Question: I am using the Qt4Agg (PyQt4) as the backend for rendering plots in matplotlib. This has a very useful toolbar with a very useful button . However, whenever I press it, it gives an error. (I know that it is useful as it works for bar graphs, but not for line plots :P).
The cause and traceback can be seen clearly in the picture below.

I thought this might be a bug the current version of matplotlib so I tried this on the latest version of the same but it still gives the same error.
This is simplest script which gives the same error (plot will be different from above) -
'''
import matplotlib.pyplot as plt
plt.plot(range(10))
plt.show()
'''
(I have configured the backend through the configuration file '/etc/matplotlibrc')
Please help me fix this problem.
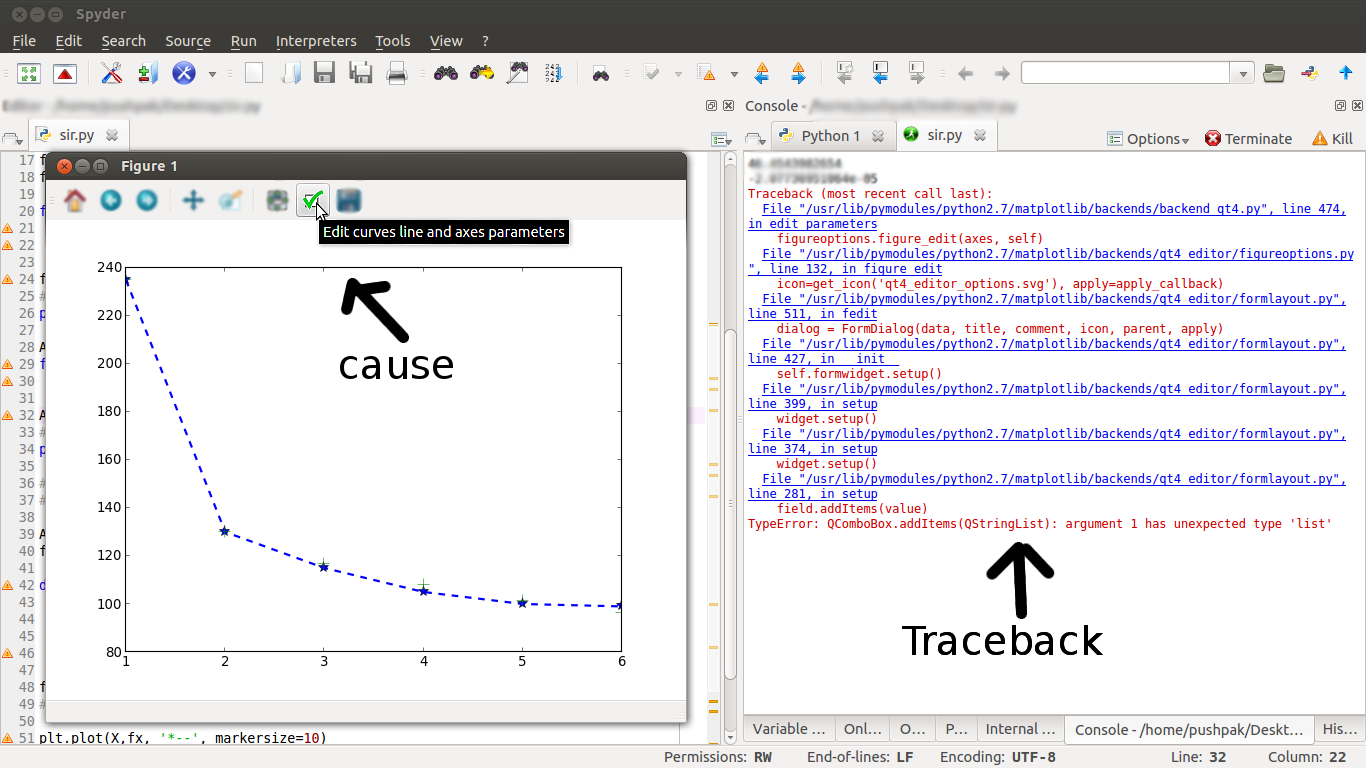
Answer: This does indeed seem to be a bug in the Qt4 form editor for matplotlib.
The error appears to be within a section of the 'FormWidget.setup()' method, in 'matplotlib/backends/qt4_editor/formwidget.py'. In matplotlib 1.1.0 on Windows (where I couldn't reproduce the problem), it contains the following:
'''
elif isinstance(value, (list, tuple)):
selindex = value.pop(0)
field = QComboBox(self)
if isinstance(value[0], (list, tuple)):
keys = [ key for key, _val in value ]
value = [ val for _key, val in value ]
else:
keys = value
field.addItems(value)
'''
matplotlib v1.1.1rc on Kubuntu Precise (where I could reproduce the problem) replaces the second line of the above with
'''
selindex = list(value).pop(0)
'''
Ultimately, neither version is correct.
The problem with the version 1.1.0 method is that it doesn't handle tuples (tuples are immutable and don't have a 'pop') method, and the problem with the version 1.1.1rc code is that the first element of 'value' is supposed to be removed, but it only gets removed from the temporary list that 'list(value)' creates.
This bug is fixed in version 1.1.1. I've just downloaded and installed this version and can no longer reproduce the problem.